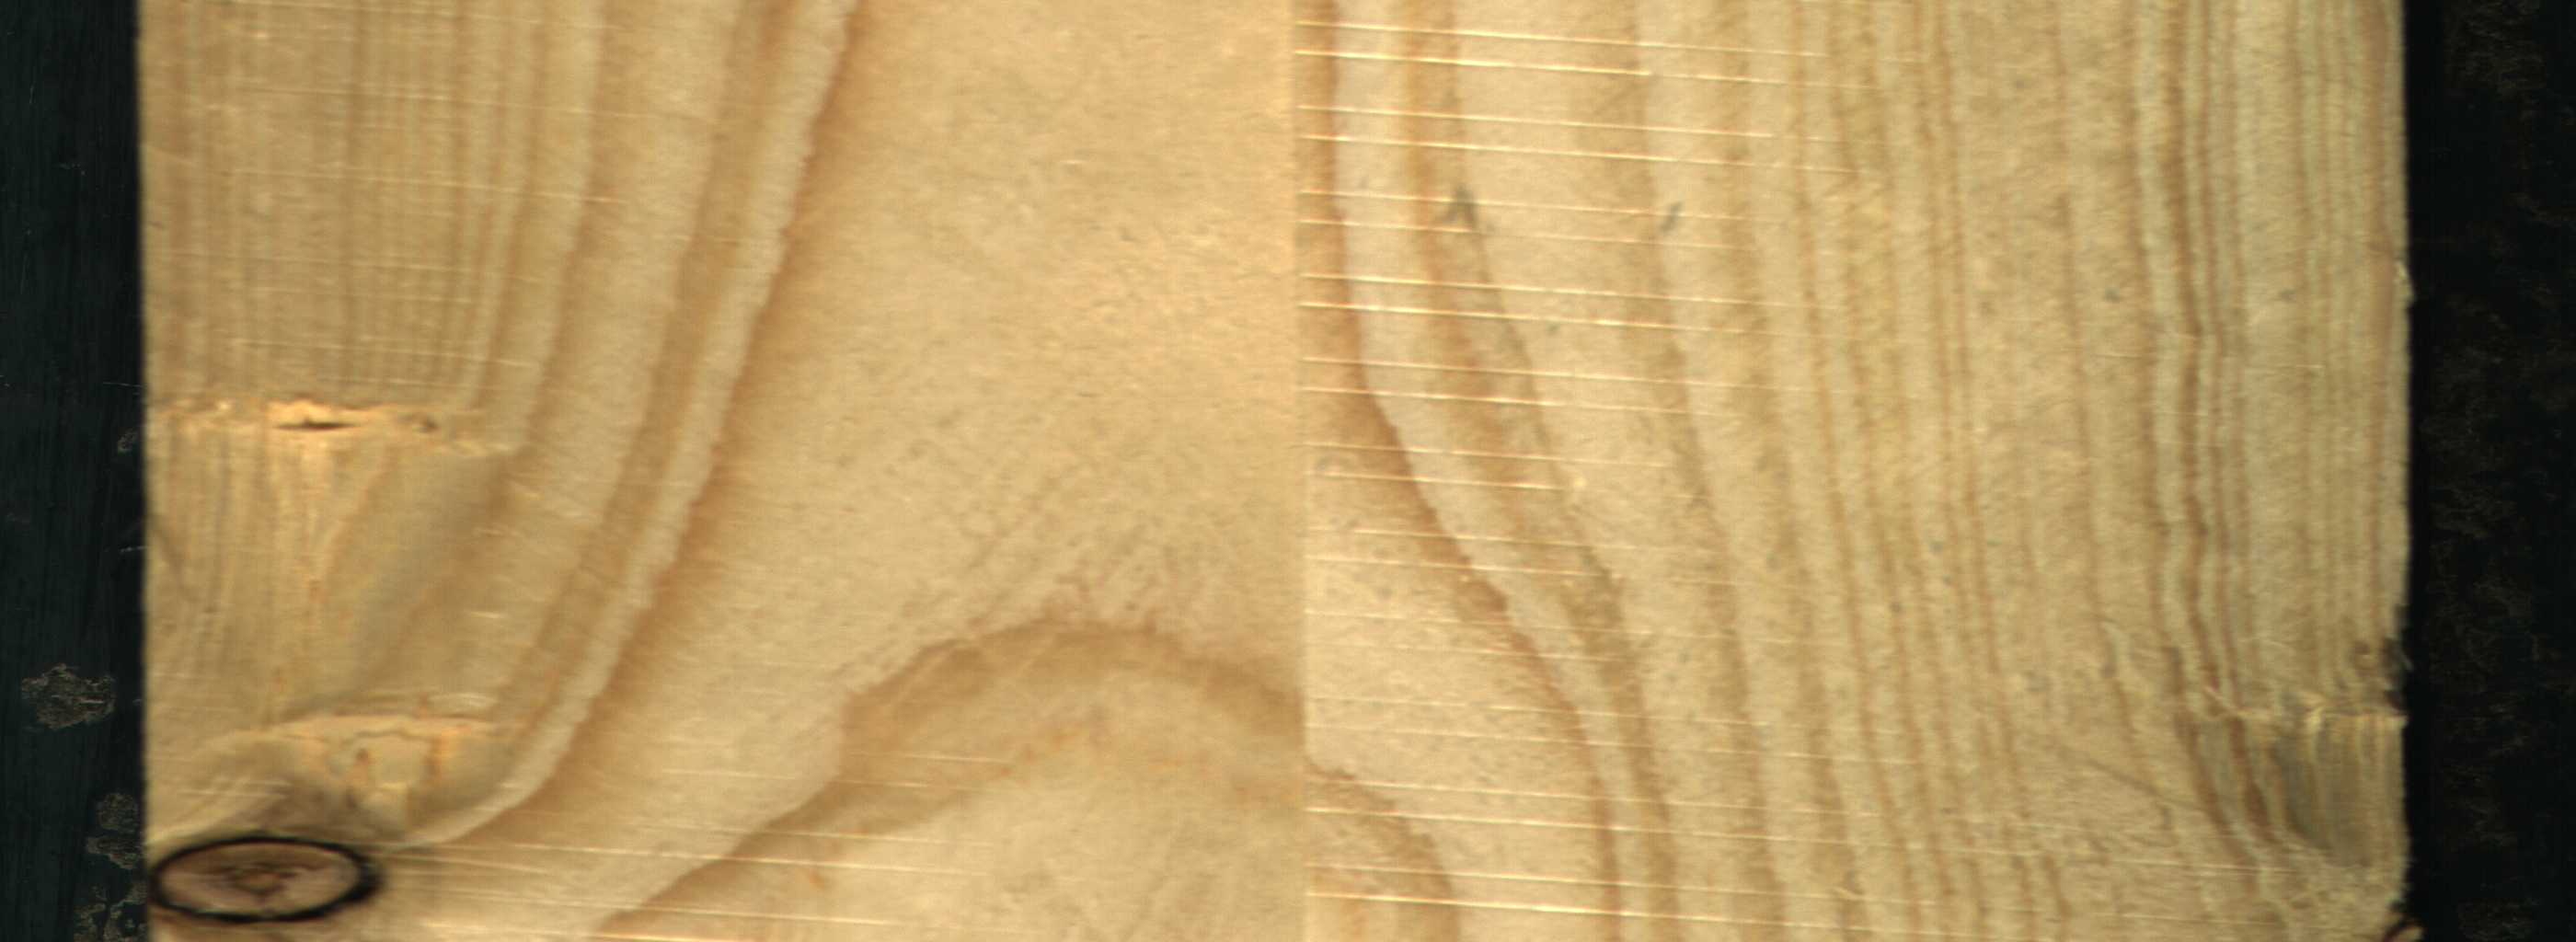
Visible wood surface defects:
Dead_Knot